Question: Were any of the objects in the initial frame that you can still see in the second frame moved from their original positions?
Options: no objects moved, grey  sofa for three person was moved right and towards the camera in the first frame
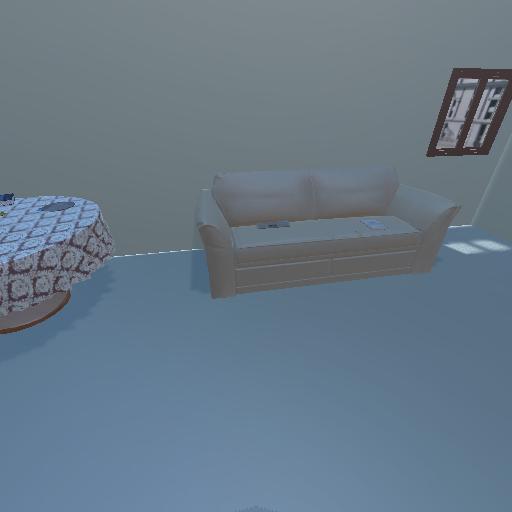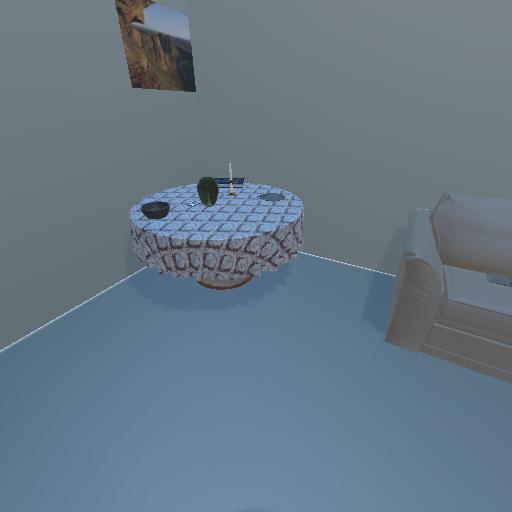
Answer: no objects moved